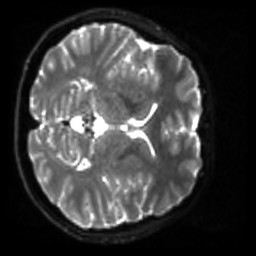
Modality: sbref
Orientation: axial
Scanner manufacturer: siemens
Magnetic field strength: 3 T
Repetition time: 4 s
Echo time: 0.0594 s